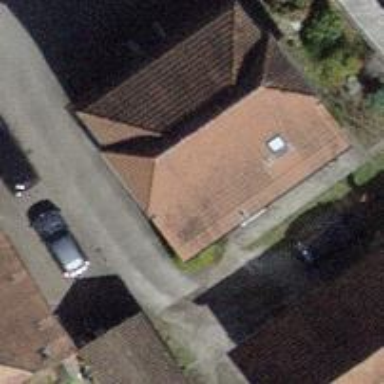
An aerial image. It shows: Building with tiled roof.